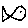
Label: fish